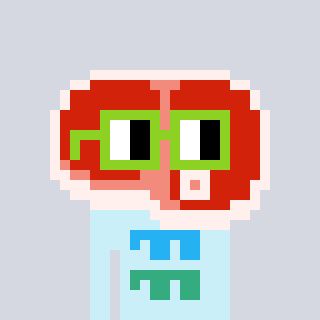
a pixel art character with square light green glasses, a steak-shaped head and a cold-colored body on a cool background